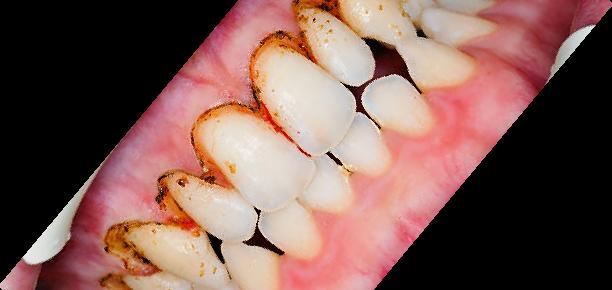
Condition: Calculus